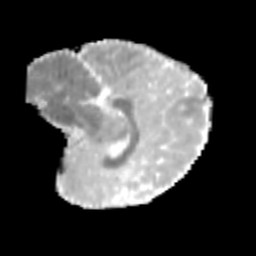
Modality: MD
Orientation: sagittal
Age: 8
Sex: female
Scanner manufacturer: siemens
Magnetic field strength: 3 T
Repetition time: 3.8 s
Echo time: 0.07 s